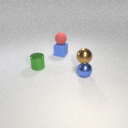
small brown metal sphere above small blue metal sphere